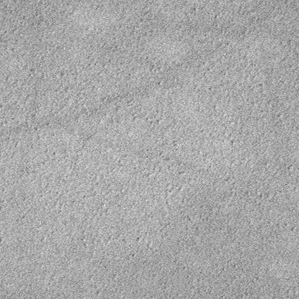
Label: frost